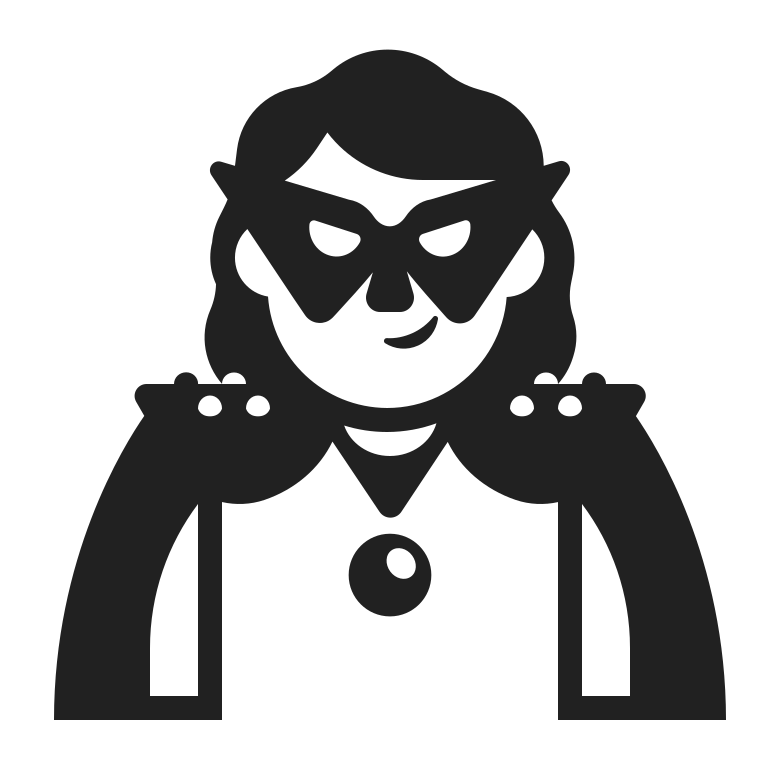
woman supervillain high contrast default